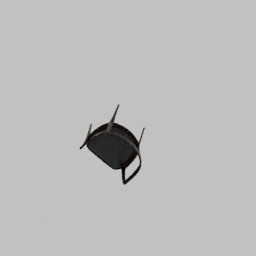
Label: furniture